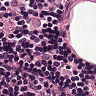
Metastatic tissue present: no